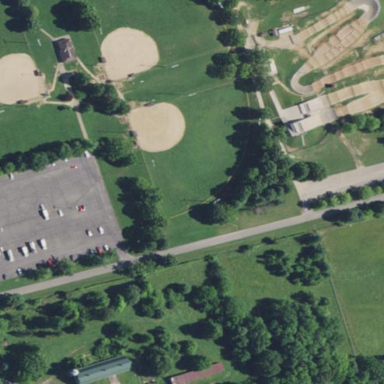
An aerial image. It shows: Baseball pitch for leisure land activities.